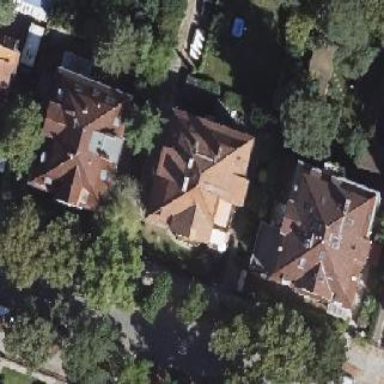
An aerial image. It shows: Apartments building with mansard roof.